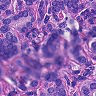
Metastatic tissue present: yes